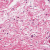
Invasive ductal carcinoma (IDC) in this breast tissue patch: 0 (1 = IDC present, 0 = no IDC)